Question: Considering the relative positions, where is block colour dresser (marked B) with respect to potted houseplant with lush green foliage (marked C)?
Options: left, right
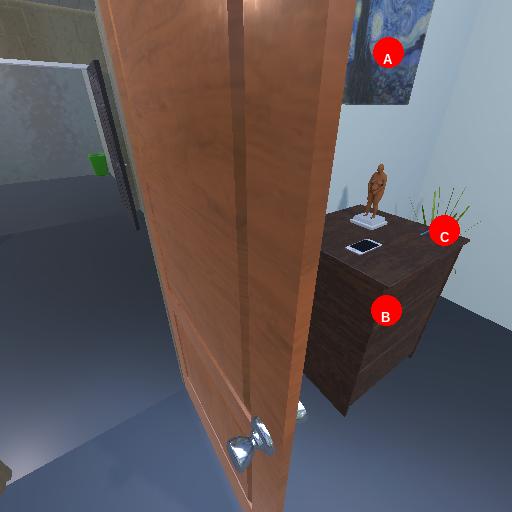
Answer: left